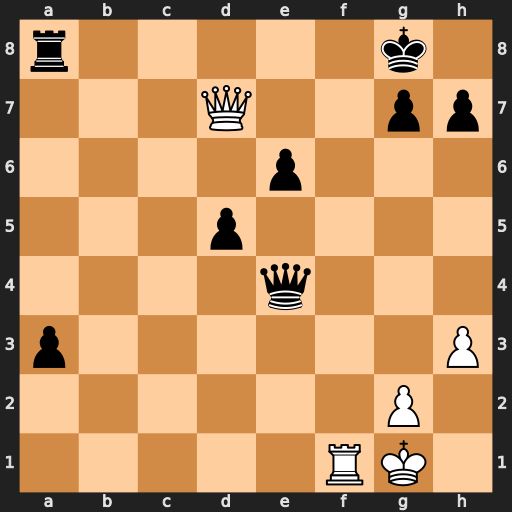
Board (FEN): r5k1/3Q2pp/4p3/3p4/4q3/p6P/6P1/5RK1
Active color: w
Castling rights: -
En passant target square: -
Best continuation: Qf7+ Kh8 Qf8+ Rxf8 Rxf8#